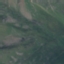
Label: HerbaceousVegetation